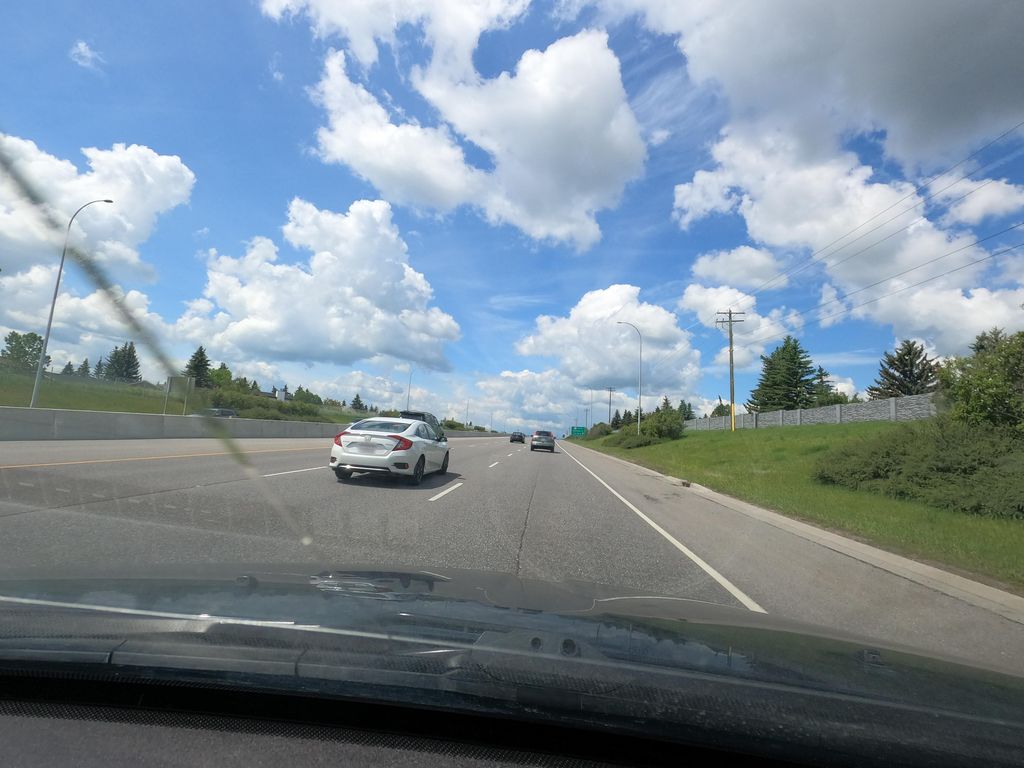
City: calgary